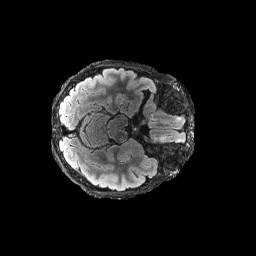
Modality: FLAIR
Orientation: axial
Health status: ill
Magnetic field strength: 3 T